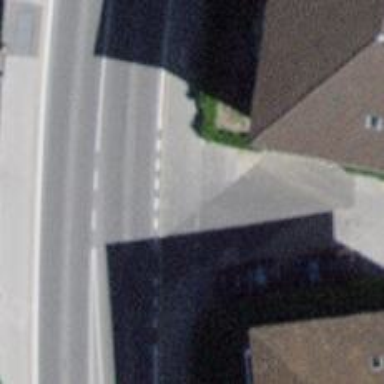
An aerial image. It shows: Sidewalk.